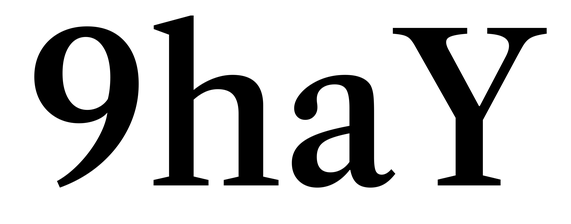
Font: LibreCaslonText_Medium